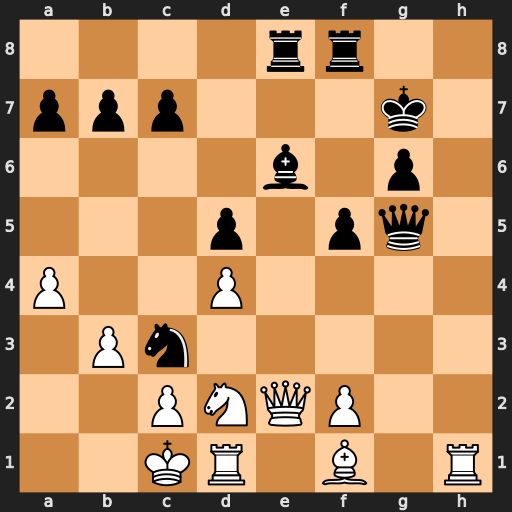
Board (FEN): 4rr2/ppp3k1/4b1p1/3p1pq1/P2P4/1Pn5/2PNQP2/2KR1B1R
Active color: w
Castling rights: -
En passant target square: -
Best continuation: Qe5+ Qf6 Qxc7+ Rf7 Qxc3